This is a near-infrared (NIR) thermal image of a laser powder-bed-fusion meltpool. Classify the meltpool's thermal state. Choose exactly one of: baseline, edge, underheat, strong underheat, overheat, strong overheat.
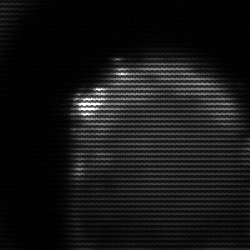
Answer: edge